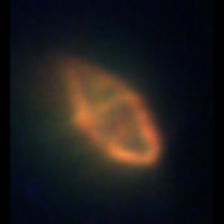
Taxon: Gyrodinium
Group: Dinoflagellates